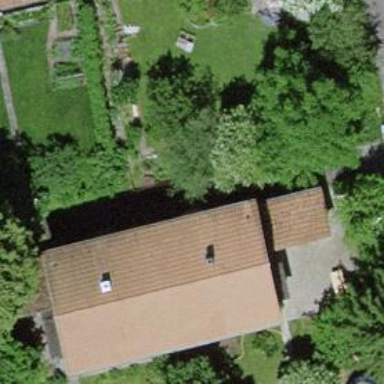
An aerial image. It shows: Gabled building with roof tiles. The roof orientation is along the structure.